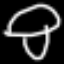
Label: mushroom